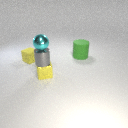
small yellow metal cube below small gray metal cylinder